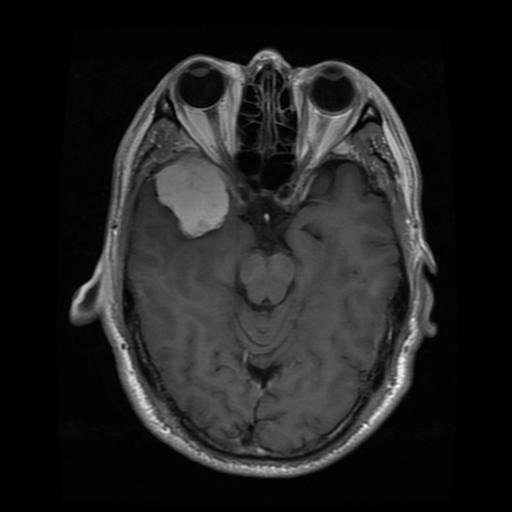
Label: meningioma